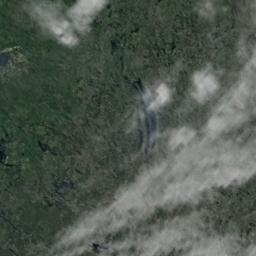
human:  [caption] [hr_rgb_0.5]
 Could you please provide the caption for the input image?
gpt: The stratus clouds are located above the land covered by dense vegetation .

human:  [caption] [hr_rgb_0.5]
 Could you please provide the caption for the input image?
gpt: The white cloud is above green land .

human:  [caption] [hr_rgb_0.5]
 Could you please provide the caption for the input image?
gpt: Sparse white clouds on green earth .

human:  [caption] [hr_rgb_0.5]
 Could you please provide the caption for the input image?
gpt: A thin cloud floats on the azure sea .

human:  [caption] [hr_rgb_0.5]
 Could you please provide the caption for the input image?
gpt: There are gauzy clouds over a green plain .